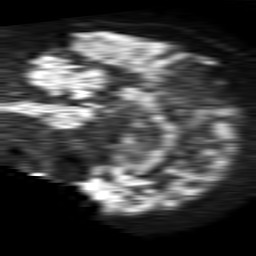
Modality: TRACE
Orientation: sagittal
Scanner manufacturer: philips
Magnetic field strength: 1.5 T
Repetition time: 4.6 s
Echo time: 0.08631 s